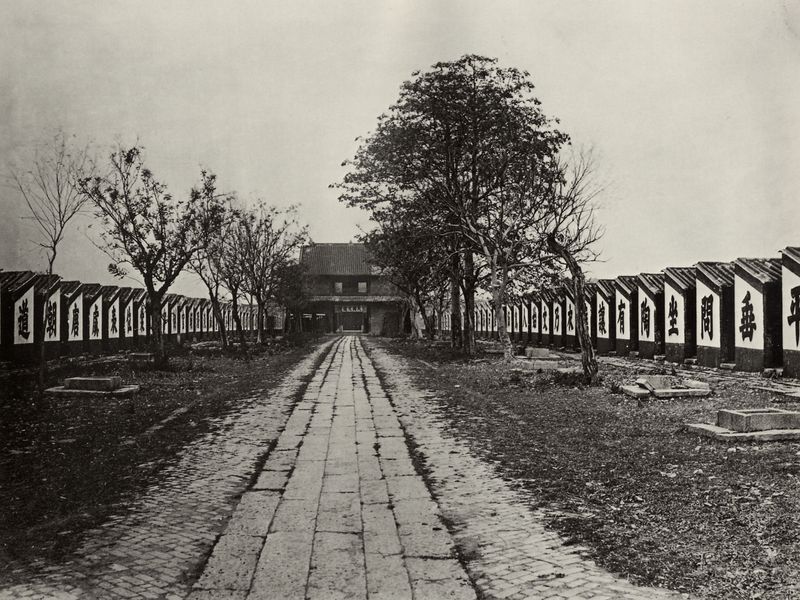
Titel: Prüfungshallen, mit 7.500 Zellen, Kanton
Künstler: Chinesischer Photograph
Schlagwörter: baum, blätter, dunkel, himmel, laub, schatten, weiß, wolken, bäume, landschaft, sand, äste, fenster, grau, hell, licht, mitte, schmuck, schwarz, straße, zeichen, anlage, dach, eis, gebäude, gras, haus, park, rasen, schnee, weg, wiese, zaun, lang, stein, steine, tod, ast, erde, stamm, zweige, sträucher, rechts, garten, bewölkt, japan, schrift, düster, perspektive, pflaster, dächer, mauer, allee, kahl, herbst, hütten, winter, kies, trübe, schriftzeichen, grass, foto, fotografie, photographie, rechtecke, gang, zugang, links, kiesel, regnerisch, zweig, trostlos, zentralperspektive, asien, fliesen, gehweg, pflastersteine, schwarzweiß, friedhof, photo, chinesisch, china, quader, grab, gräber, zentral, einfahrt, platten, tempel, schwwarzweiß, aufnahme, lager, pultdach, hallen, kahler baum, schina, trostlosigkeit, beklemmend, beängstigend, glätte, shetdach, fotogafie, zen, grauer himmel, jana, zentralpeerspektive